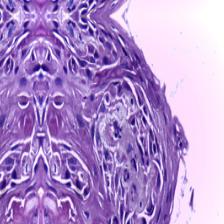
Diagnosis: OSCC